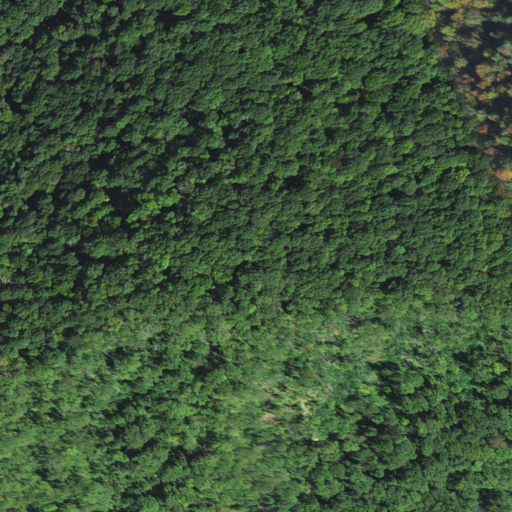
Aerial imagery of ridge(s) in North Carolina named Fairfield Ridge containing deciduous forest and mixed forest